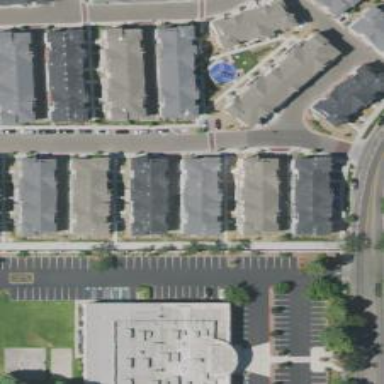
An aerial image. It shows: Living street.